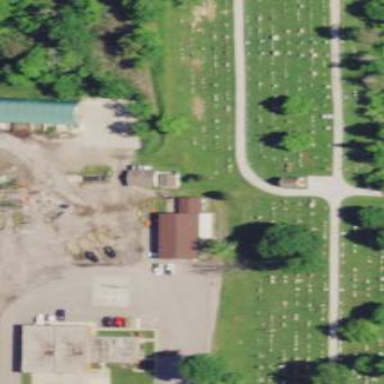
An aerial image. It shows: Cemetery.